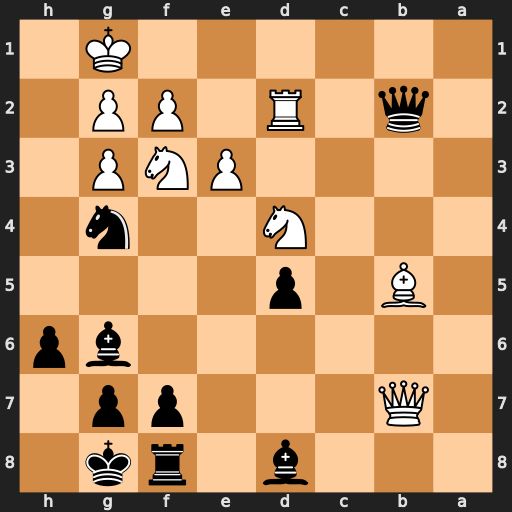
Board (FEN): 3b1rk1/1Q3pp1/6bp/1B1p4/3N2n1/4PNP1/1q1R1PP1/6K1
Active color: b
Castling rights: -
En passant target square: -
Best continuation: Qb1+ Bf1 Qxb7